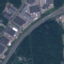
Land use / land cover class: Highway